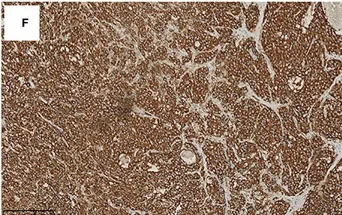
The immunohistochemical staining pattern of mediastinal mass. Synaptophysin. (original magnification, x100 and x200).
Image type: pathology (immunostaining)